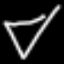
Label: diamond